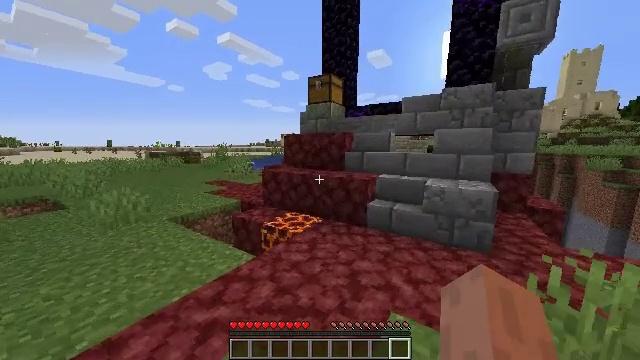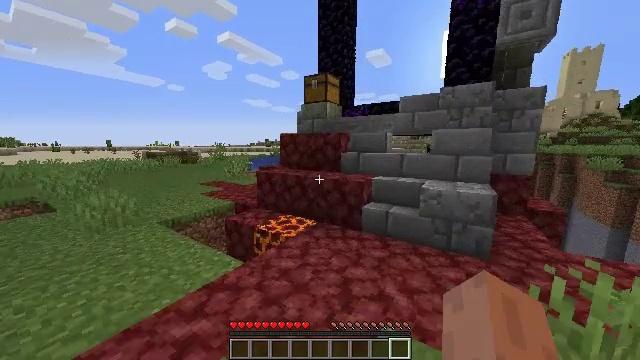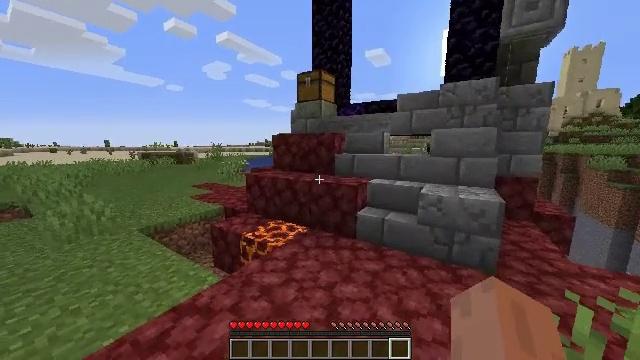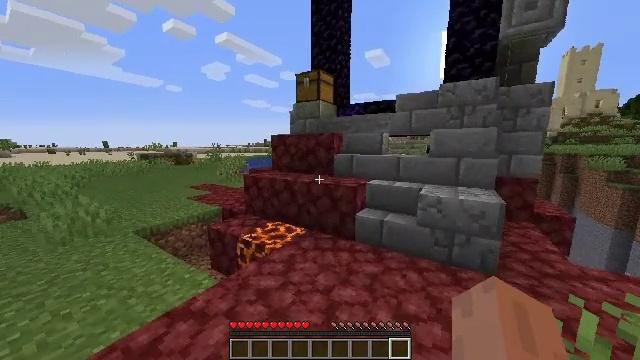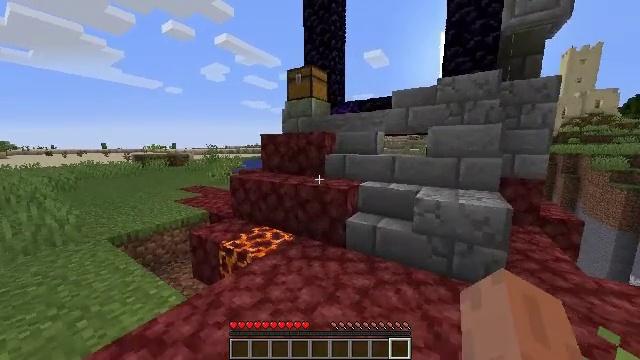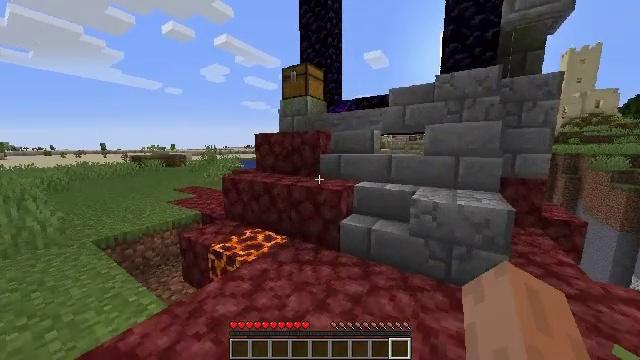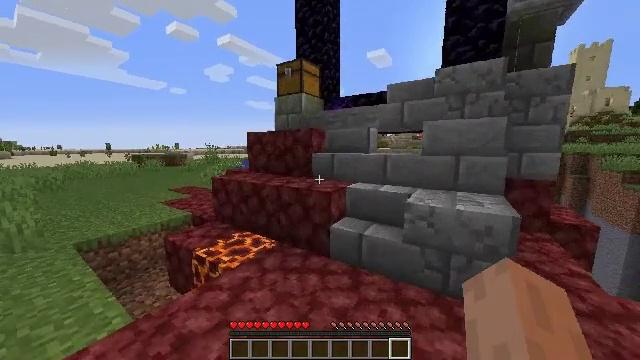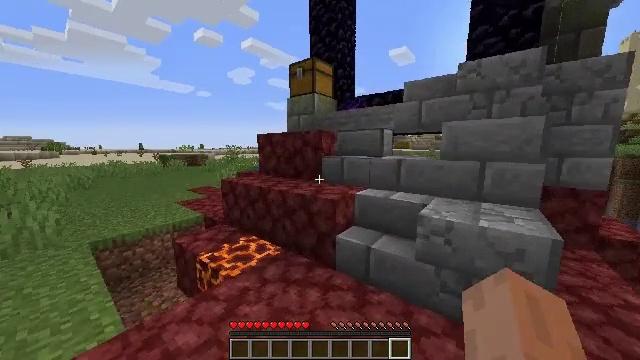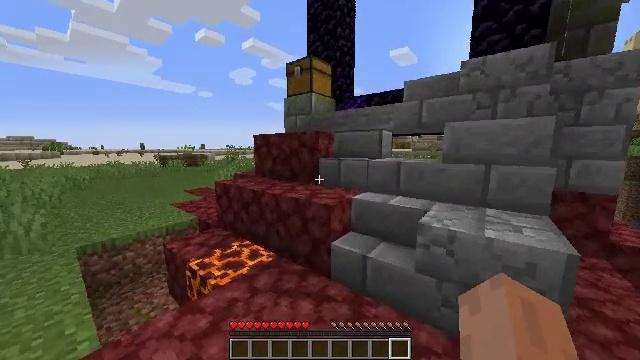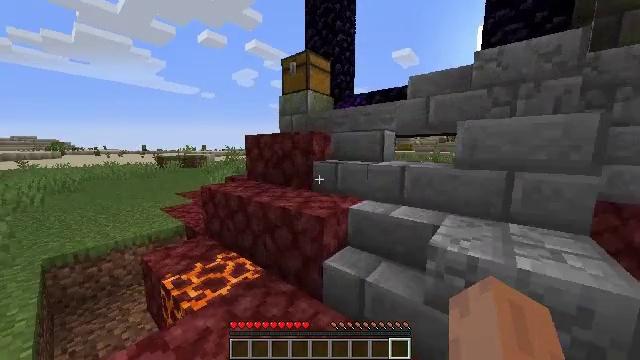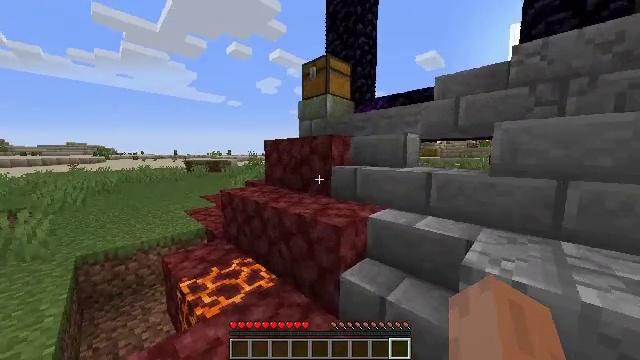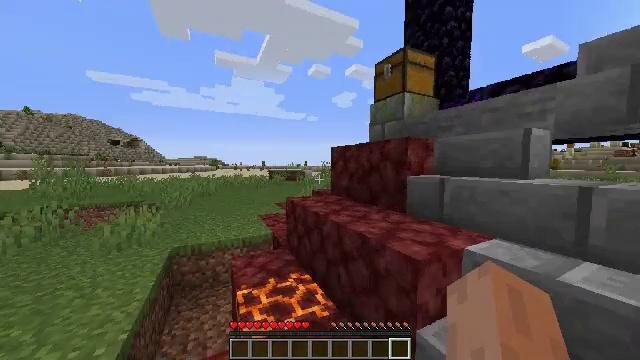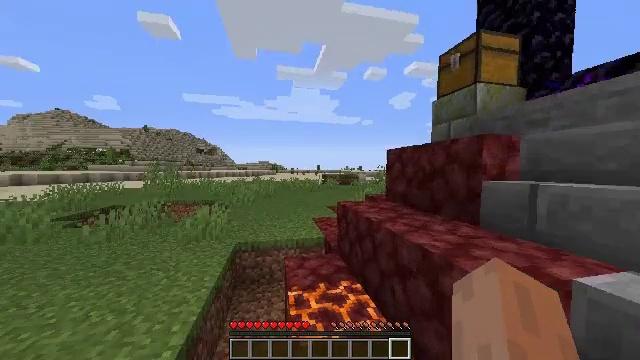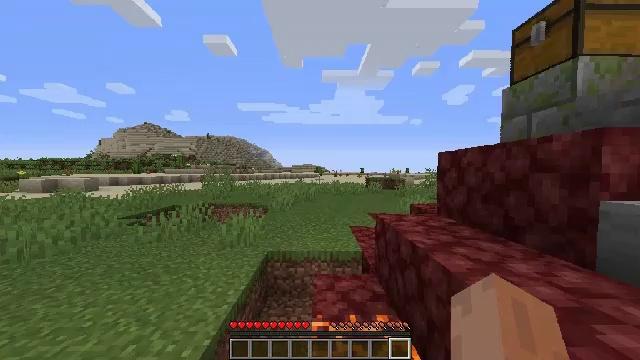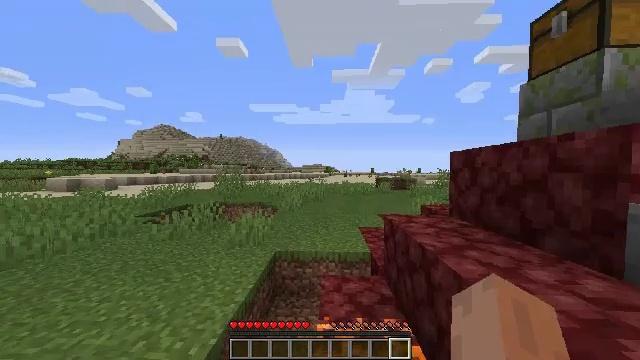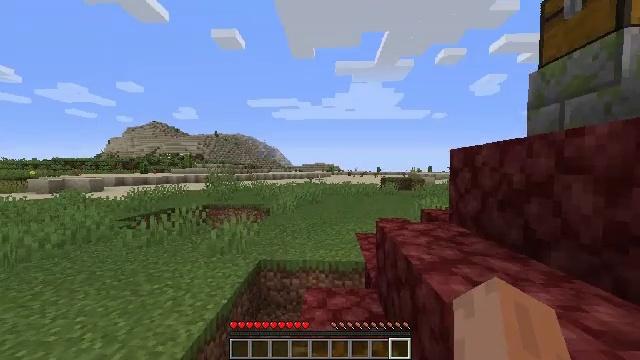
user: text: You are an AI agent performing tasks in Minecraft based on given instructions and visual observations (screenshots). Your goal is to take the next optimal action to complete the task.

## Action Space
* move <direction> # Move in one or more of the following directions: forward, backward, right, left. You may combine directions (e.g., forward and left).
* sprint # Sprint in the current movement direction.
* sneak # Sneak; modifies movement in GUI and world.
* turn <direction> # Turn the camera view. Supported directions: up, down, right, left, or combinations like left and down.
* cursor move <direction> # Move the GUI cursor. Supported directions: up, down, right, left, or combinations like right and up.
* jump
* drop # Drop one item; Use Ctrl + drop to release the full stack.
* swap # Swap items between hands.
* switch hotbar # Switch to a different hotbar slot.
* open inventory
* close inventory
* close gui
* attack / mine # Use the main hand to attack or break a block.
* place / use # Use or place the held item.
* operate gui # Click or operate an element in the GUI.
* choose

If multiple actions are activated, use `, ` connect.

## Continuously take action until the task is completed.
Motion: motion action
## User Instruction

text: Collect oak log for crafting.
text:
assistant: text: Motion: move forward and move right
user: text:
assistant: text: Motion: move forward
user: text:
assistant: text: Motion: move forward and move right
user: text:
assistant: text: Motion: move forward and move right
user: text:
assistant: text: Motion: move forward and move right
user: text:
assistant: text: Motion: move forward and move right
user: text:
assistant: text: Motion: move forward, turn left
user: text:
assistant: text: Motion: move forward
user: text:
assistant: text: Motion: move forward
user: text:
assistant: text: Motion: move forward, turn left and up
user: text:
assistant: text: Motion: move forward, turn left and up
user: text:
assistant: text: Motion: move forward, turn left and up
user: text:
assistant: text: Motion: move forward and move right, turn left
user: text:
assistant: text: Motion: move right, turn left
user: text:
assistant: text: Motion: move right
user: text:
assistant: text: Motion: move right
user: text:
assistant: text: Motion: move right
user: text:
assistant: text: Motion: move right
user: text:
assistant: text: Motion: move right
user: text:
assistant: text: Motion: move right
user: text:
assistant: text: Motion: move right
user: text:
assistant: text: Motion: move right
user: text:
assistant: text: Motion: move right
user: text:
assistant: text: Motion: move right
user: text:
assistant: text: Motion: move right
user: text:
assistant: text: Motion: move right
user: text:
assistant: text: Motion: move right, jump
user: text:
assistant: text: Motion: move right, jump
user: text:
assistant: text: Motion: move right, jump
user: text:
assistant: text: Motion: move right, jump